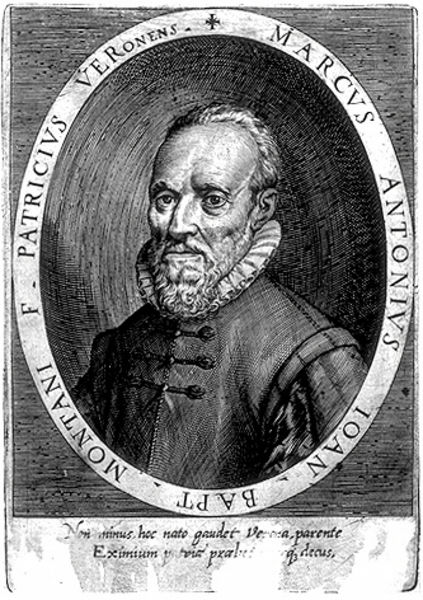
Titel: Bildnis des Marcantonio Montano
Künstler: Dominicus Custos
Institution: (Seriendruck)
Schlagwörter: dunkel, gemälde, mann, weiß, grau, schwarz, zeichnung, bart, gesicht, kragen, portrait, porträt, renaissance, oval, holzschnitt, schrift, papier, inschrift, buch, druck, radierung, stich, seite, text, halbprofil, gelehrter, schwwarzweiß, latein, lateinisch, verona, anton, marcus, antonius, patricius, marcus antonius, mark anton, marcus antonius ioan